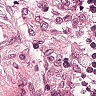
Metastatic tissue present: no